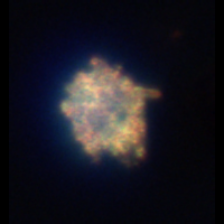
Taxon: Unknown_detritus
Group: Unknown